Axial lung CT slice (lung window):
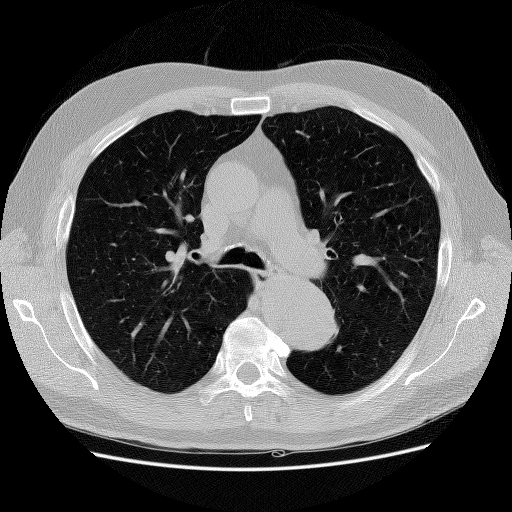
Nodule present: no